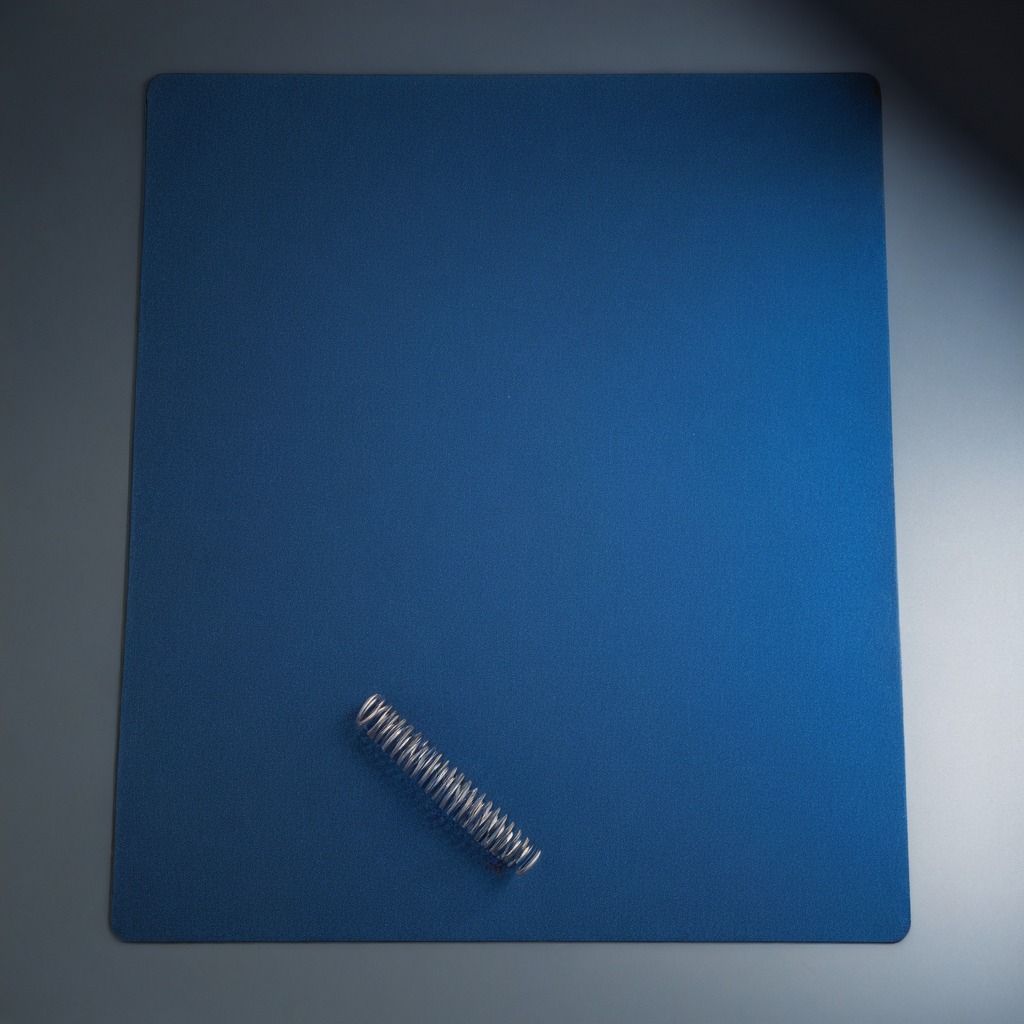
A coiled metal spring is lying on the clean granite tabletop.